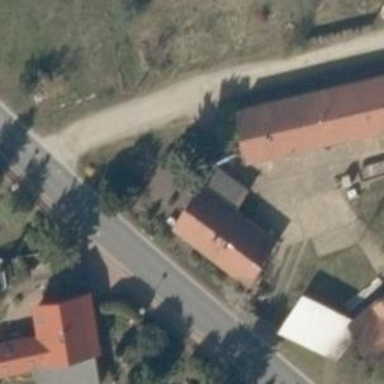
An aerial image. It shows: Simple house.